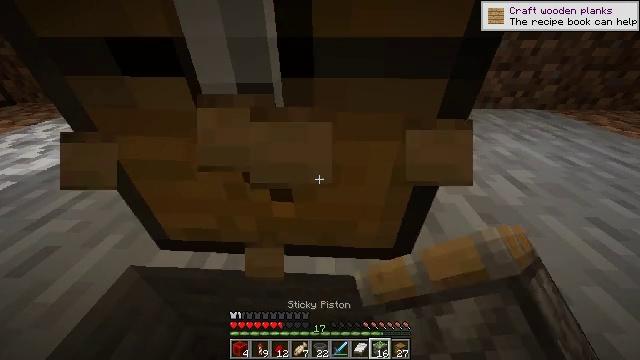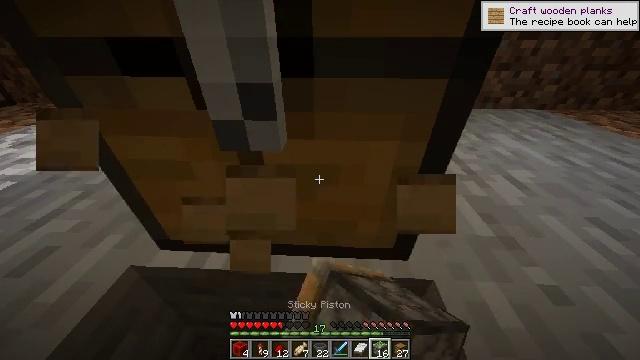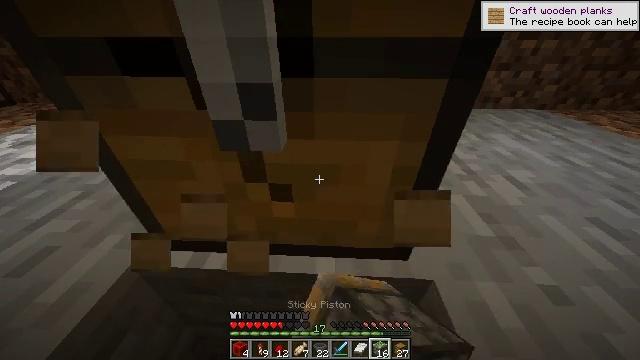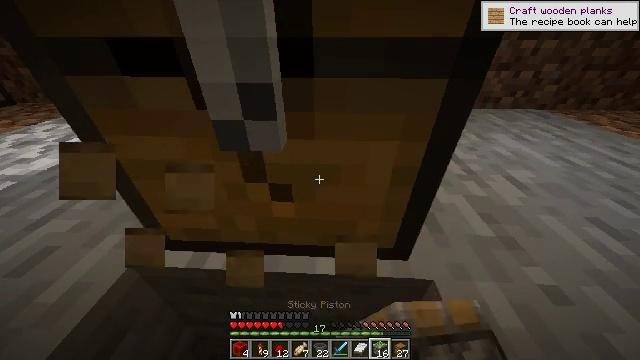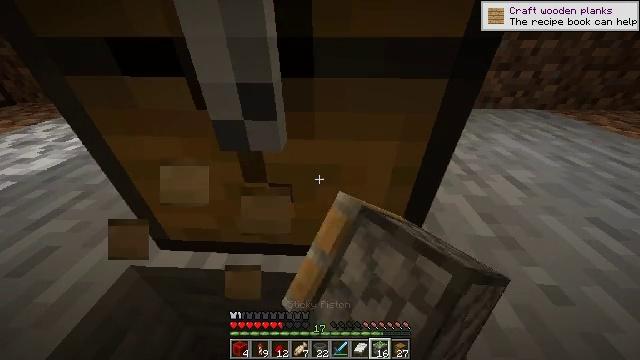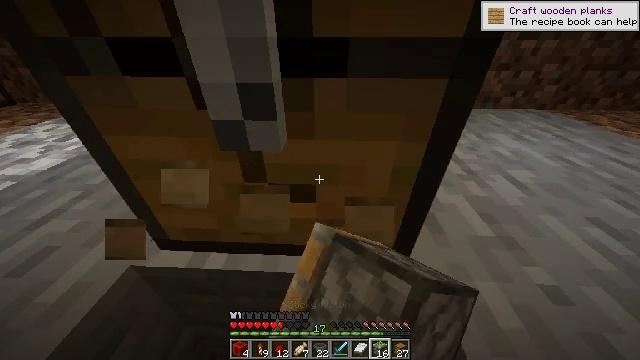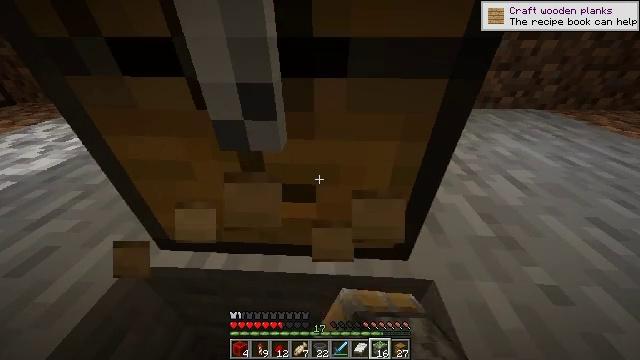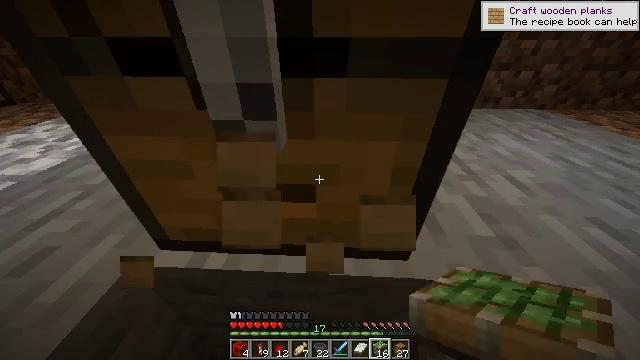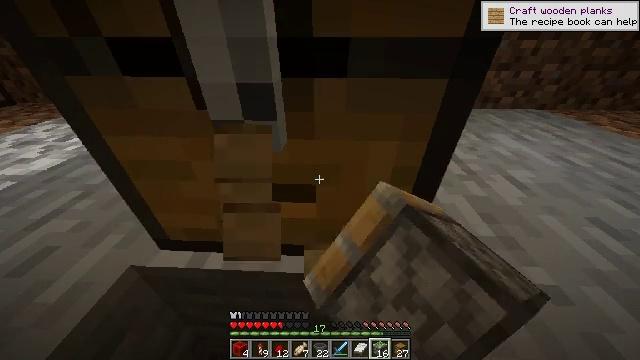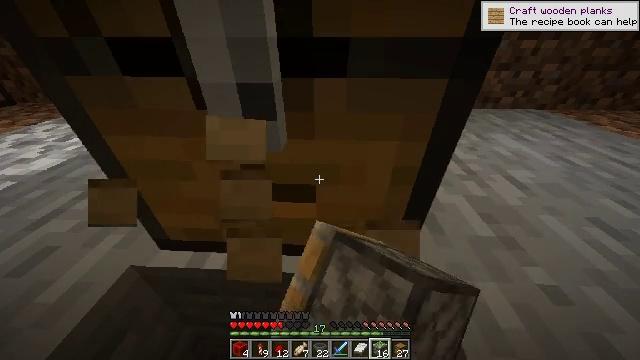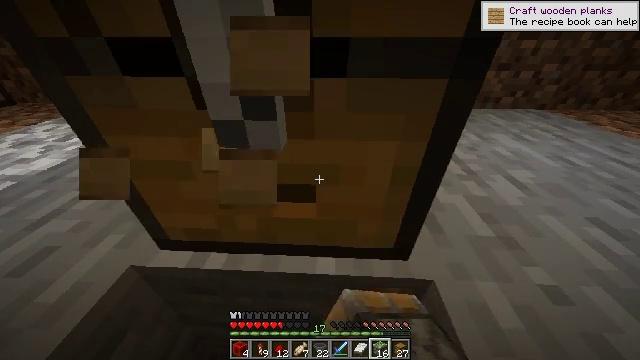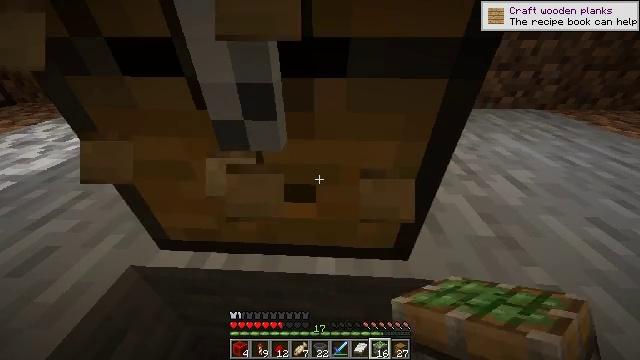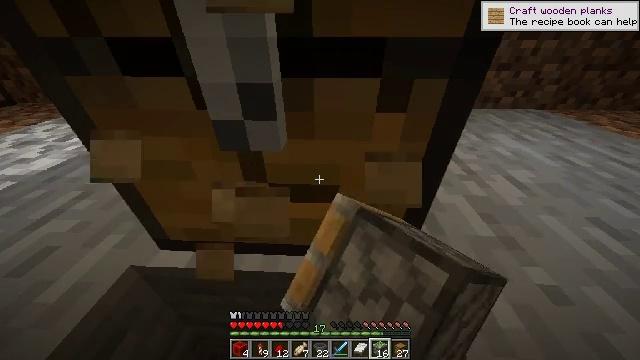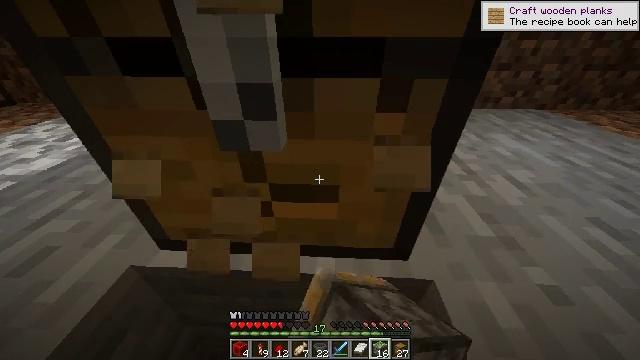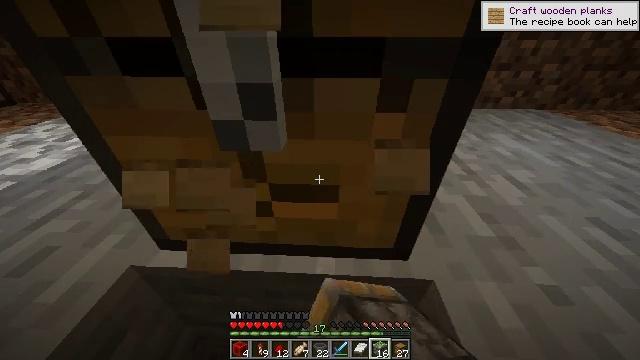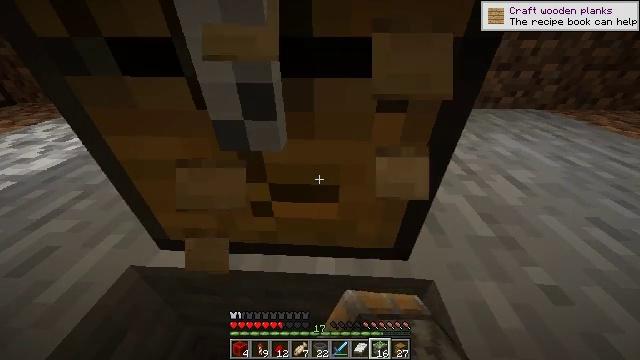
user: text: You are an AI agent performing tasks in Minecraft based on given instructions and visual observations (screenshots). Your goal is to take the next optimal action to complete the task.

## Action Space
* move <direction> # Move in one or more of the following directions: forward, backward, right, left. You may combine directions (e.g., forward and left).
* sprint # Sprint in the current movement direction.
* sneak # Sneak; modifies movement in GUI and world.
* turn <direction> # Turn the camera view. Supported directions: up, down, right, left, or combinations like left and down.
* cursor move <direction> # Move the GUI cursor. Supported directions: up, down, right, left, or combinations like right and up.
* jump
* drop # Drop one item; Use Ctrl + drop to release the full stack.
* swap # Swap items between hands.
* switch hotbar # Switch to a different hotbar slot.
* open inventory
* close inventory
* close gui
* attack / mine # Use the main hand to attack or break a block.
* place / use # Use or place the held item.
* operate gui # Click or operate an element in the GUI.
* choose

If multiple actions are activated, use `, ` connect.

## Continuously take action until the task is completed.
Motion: motion action
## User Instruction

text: Reclaim the chest into your inventory.
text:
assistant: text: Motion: attack / mine
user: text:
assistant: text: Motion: attack / mine
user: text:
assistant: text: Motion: attack / mine
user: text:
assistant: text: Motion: attack / mine
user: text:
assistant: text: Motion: attack / mine
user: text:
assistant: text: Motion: attack / mine
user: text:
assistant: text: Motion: attack / mine
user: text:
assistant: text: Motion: attack / mine
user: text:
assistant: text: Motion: attack / mine
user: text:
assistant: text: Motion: attack / mine
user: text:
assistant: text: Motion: attack / mine
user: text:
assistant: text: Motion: attack / mine
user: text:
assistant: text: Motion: attack / mine
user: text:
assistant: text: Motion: attack / mine
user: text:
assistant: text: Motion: attack / mine
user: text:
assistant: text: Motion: attack / mine
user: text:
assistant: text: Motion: attack / mine
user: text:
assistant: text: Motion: attack / mine
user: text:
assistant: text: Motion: attack / mine
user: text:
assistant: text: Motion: attack / mine
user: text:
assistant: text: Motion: attack / mine
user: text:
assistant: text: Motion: attack / mine
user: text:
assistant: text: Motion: attack / mine
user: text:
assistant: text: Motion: move forward, attack / mine
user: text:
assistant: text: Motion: move forward, attack / mine
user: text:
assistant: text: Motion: attack / mine
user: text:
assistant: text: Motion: attack / mine
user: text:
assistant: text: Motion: attack / mine
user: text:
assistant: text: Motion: attack / mine
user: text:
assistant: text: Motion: attack / mine